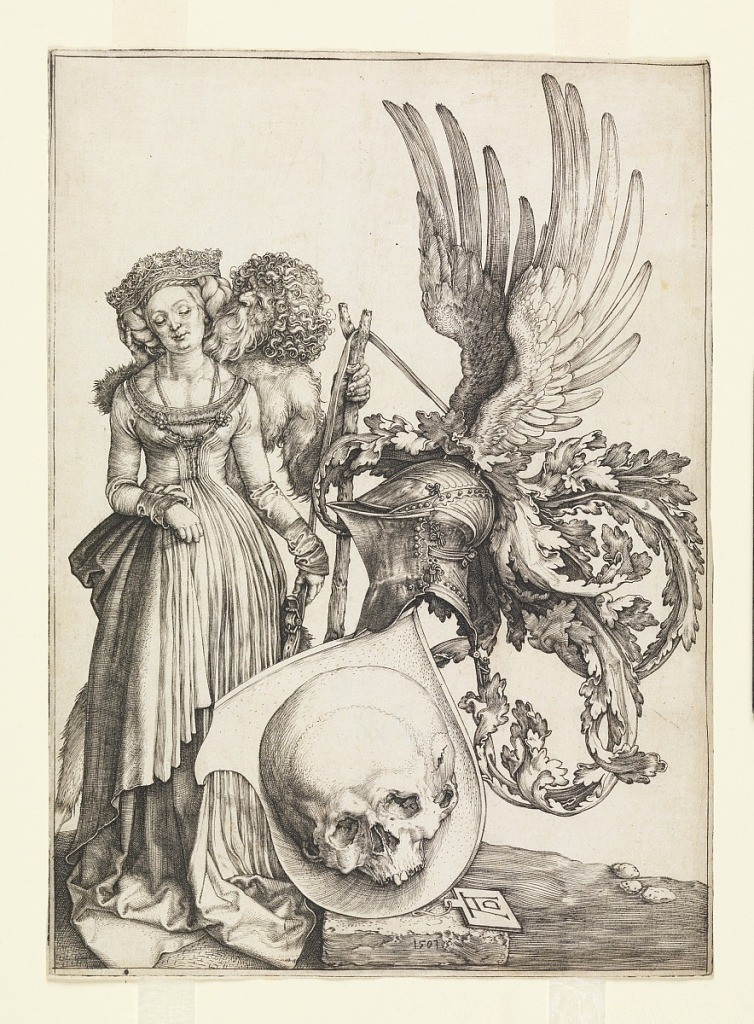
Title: Coat of Arms of Vanitas
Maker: Albrecht Dürer, German, 1471–1528
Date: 1503
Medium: Engraving on cream laid paper
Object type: Print
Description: At left a young woman stands, accompanied by a savage man, who caresses her. His staff holds a strap which supports an escutcheon with a helmet crested by wings, ornamented with curling drapery and a shield containing a skull.